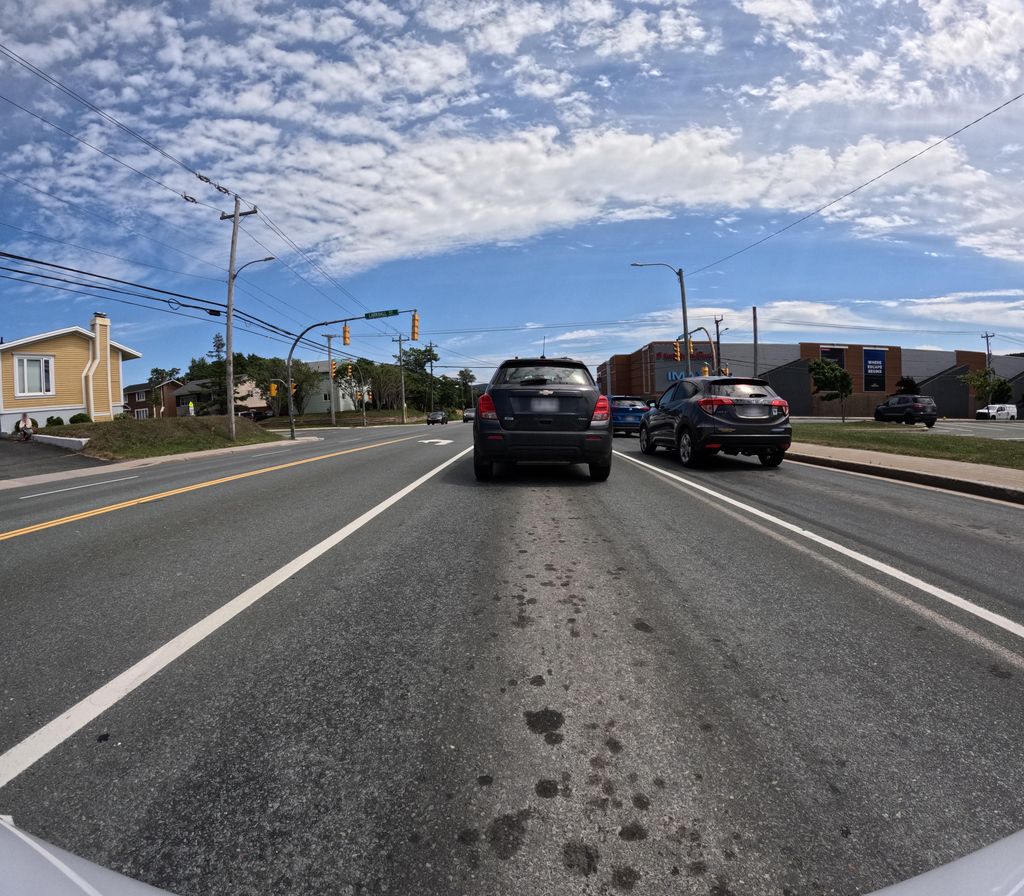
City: st_johns